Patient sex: M
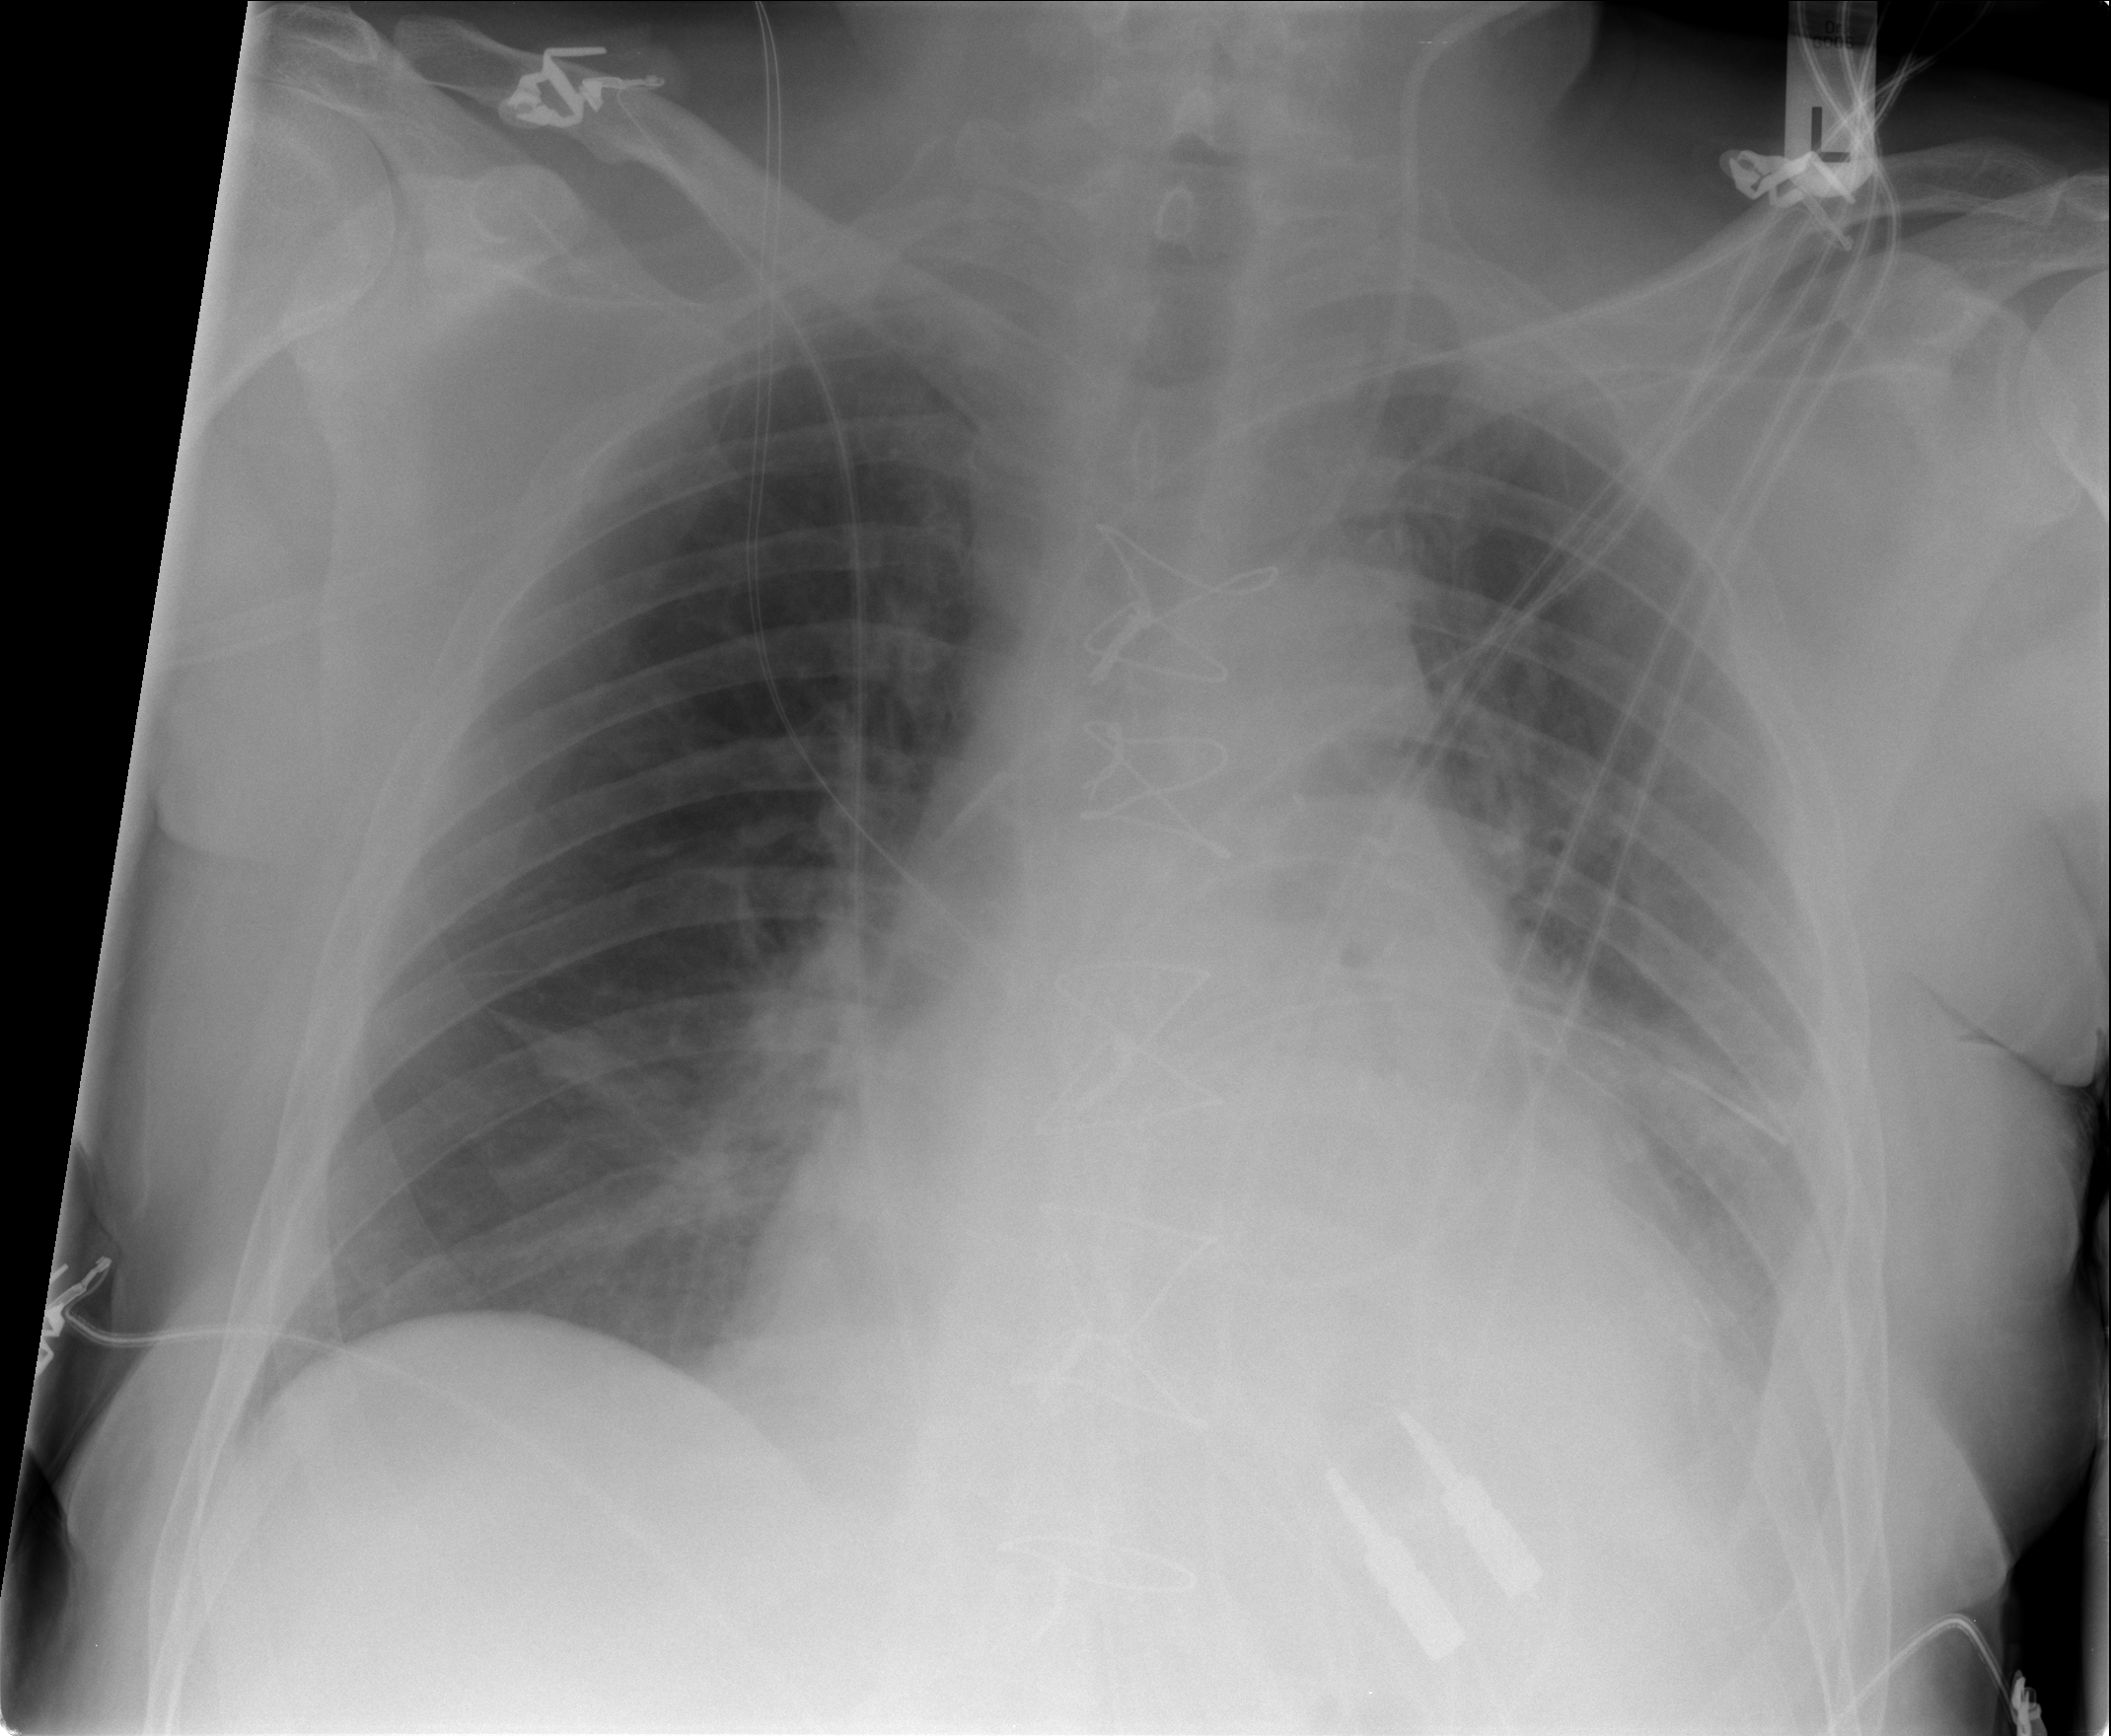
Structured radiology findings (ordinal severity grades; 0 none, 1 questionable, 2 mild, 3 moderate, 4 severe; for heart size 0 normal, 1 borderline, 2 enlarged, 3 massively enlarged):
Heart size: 2
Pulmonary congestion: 0
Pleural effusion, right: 0
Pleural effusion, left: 2
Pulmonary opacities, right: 2
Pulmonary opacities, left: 0
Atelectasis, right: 0
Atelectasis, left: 2